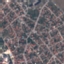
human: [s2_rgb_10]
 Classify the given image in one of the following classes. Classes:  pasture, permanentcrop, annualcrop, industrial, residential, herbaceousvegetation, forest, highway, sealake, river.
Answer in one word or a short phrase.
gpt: Residential